Field crop: maize
Growth stage: 2
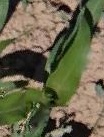
Species: maize